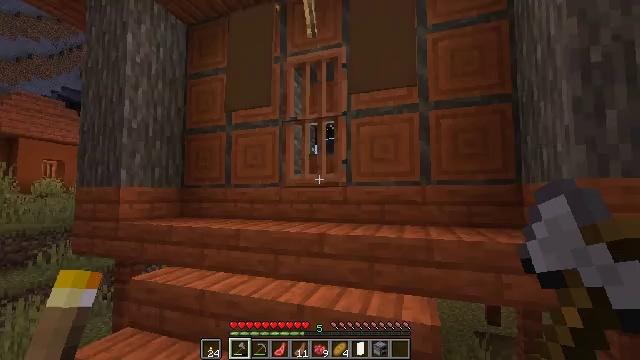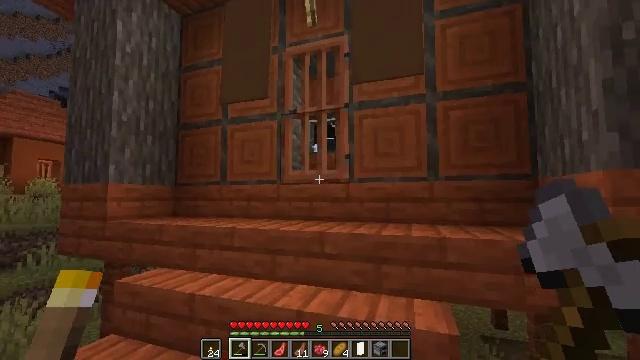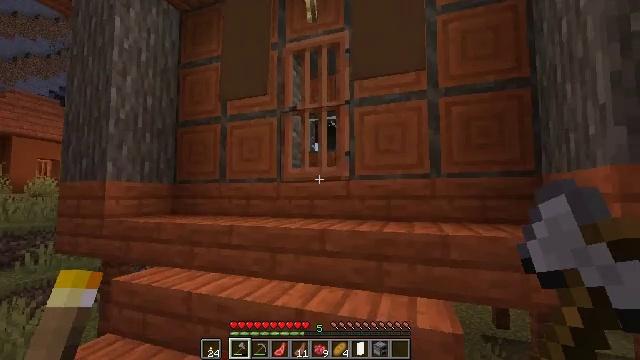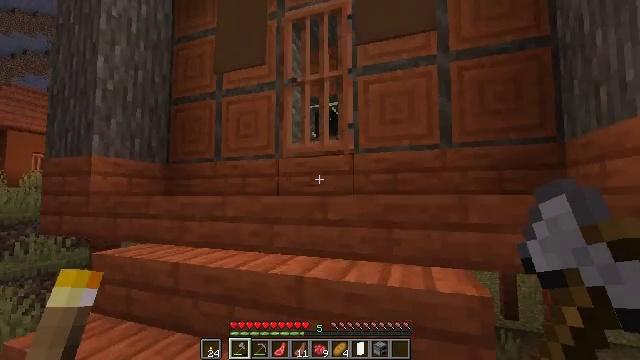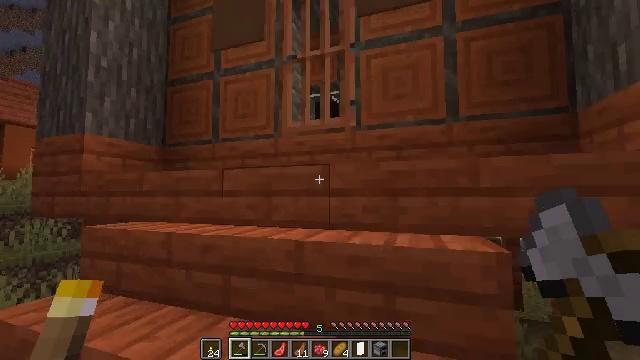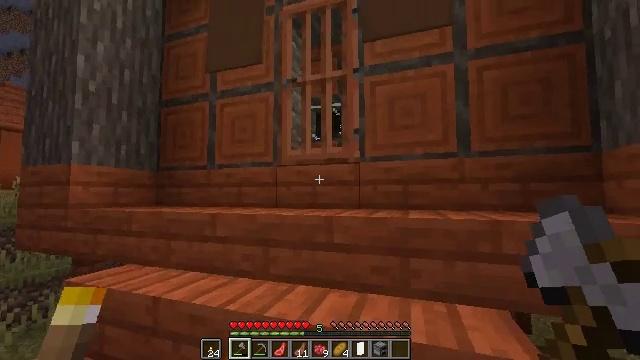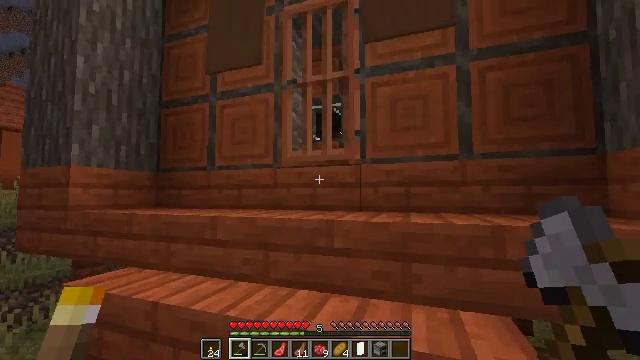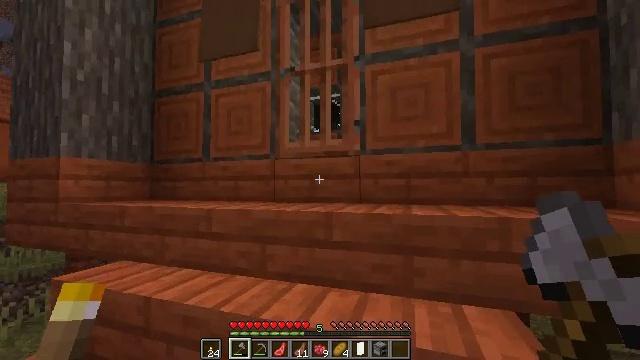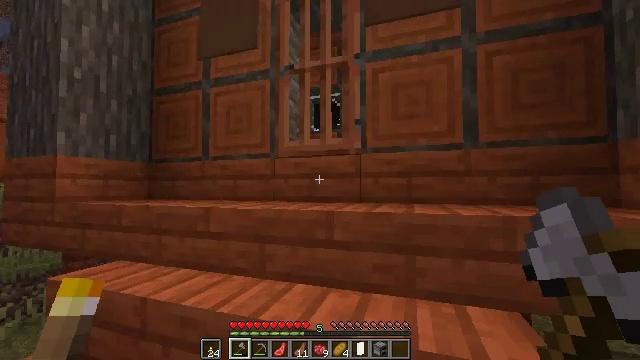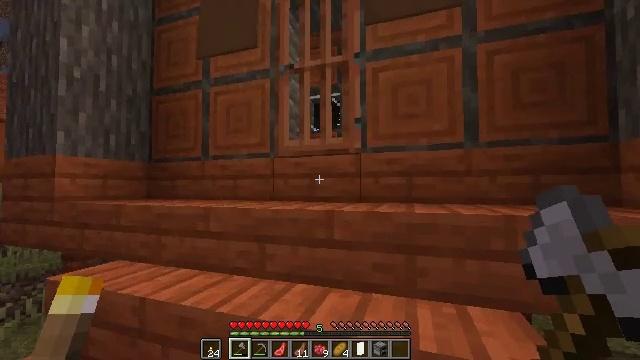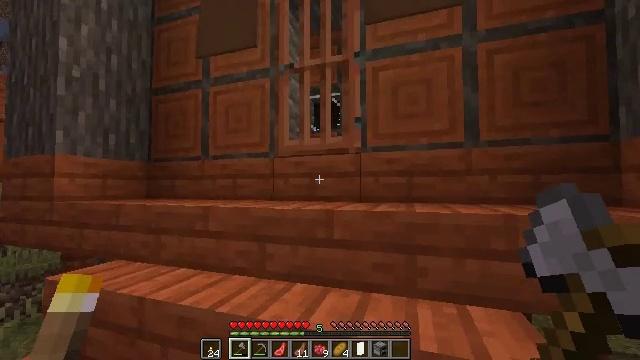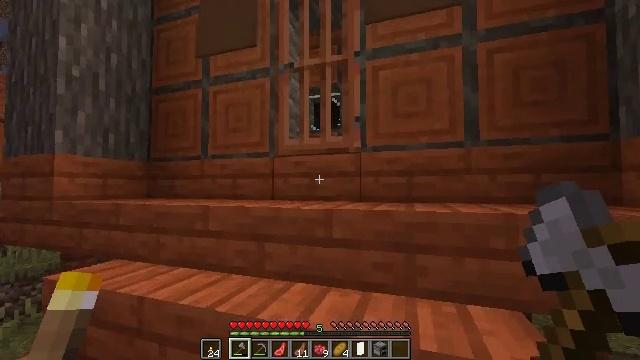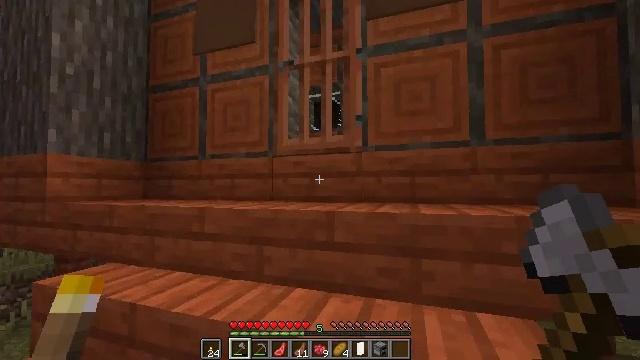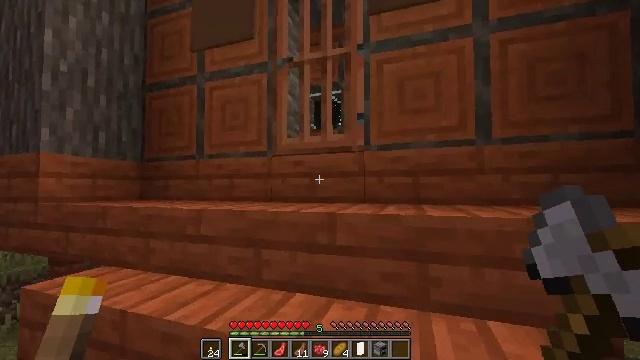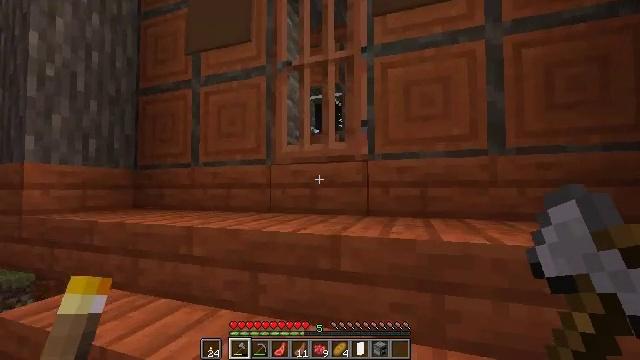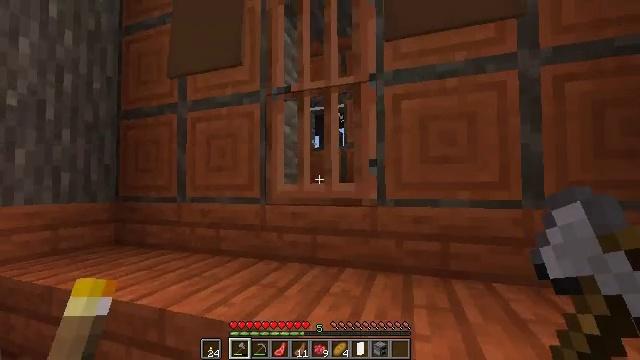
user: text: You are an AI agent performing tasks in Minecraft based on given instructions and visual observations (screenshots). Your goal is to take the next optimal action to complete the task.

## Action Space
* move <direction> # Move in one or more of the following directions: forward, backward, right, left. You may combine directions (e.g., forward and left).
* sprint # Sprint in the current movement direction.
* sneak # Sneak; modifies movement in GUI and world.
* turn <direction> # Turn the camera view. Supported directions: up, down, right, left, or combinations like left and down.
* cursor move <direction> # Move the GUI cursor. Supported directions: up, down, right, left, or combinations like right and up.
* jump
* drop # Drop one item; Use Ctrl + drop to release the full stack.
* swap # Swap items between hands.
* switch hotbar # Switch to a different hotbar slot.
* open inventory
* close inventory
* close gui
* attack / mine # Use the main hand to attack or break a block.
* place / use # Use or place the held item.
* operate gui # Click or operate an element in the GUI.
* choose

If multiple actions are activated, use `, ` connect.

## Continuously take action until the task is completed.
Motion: motion action
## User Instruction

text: Break the brown wall banner from the wall.
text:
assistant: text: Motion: move forward
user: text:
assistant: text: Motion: move forward
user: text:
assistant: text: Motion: no_op
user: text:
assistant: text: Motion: no_op
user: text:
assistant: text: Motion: no_op
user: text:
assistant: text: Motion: no_op
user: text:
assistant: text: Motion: turn down
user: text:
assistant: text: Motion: no_op
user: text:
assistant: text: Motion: no_op
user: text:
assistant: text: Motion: no_op
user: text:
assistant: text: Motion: no_op
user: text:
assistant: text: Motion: move forward
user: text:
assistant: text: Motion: move forward
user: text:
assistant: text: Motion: move forward
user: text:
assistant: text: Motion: move forward
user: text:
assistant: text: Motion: move forward
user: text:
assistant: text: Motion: move forward
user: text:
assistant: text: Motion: no_op
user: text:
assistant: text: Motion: turn right and down
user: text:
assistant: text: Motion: use / place
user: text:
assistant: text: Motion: move forward, turn right and down, use / place
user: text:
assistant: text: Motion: move forward, turn right and down, use / place
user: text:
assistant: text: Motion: move forward, turn right and down
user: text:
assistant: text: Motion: move forward
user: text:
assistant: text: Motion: move forward
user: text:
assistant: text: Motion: move forward, turn down
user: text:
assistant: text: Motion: move forward
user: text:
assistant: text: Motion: move forward and move left, turn down
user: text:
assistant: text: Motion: move forward and move left, turn right and down
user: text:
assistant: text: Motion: move forward and move left, turn right and down